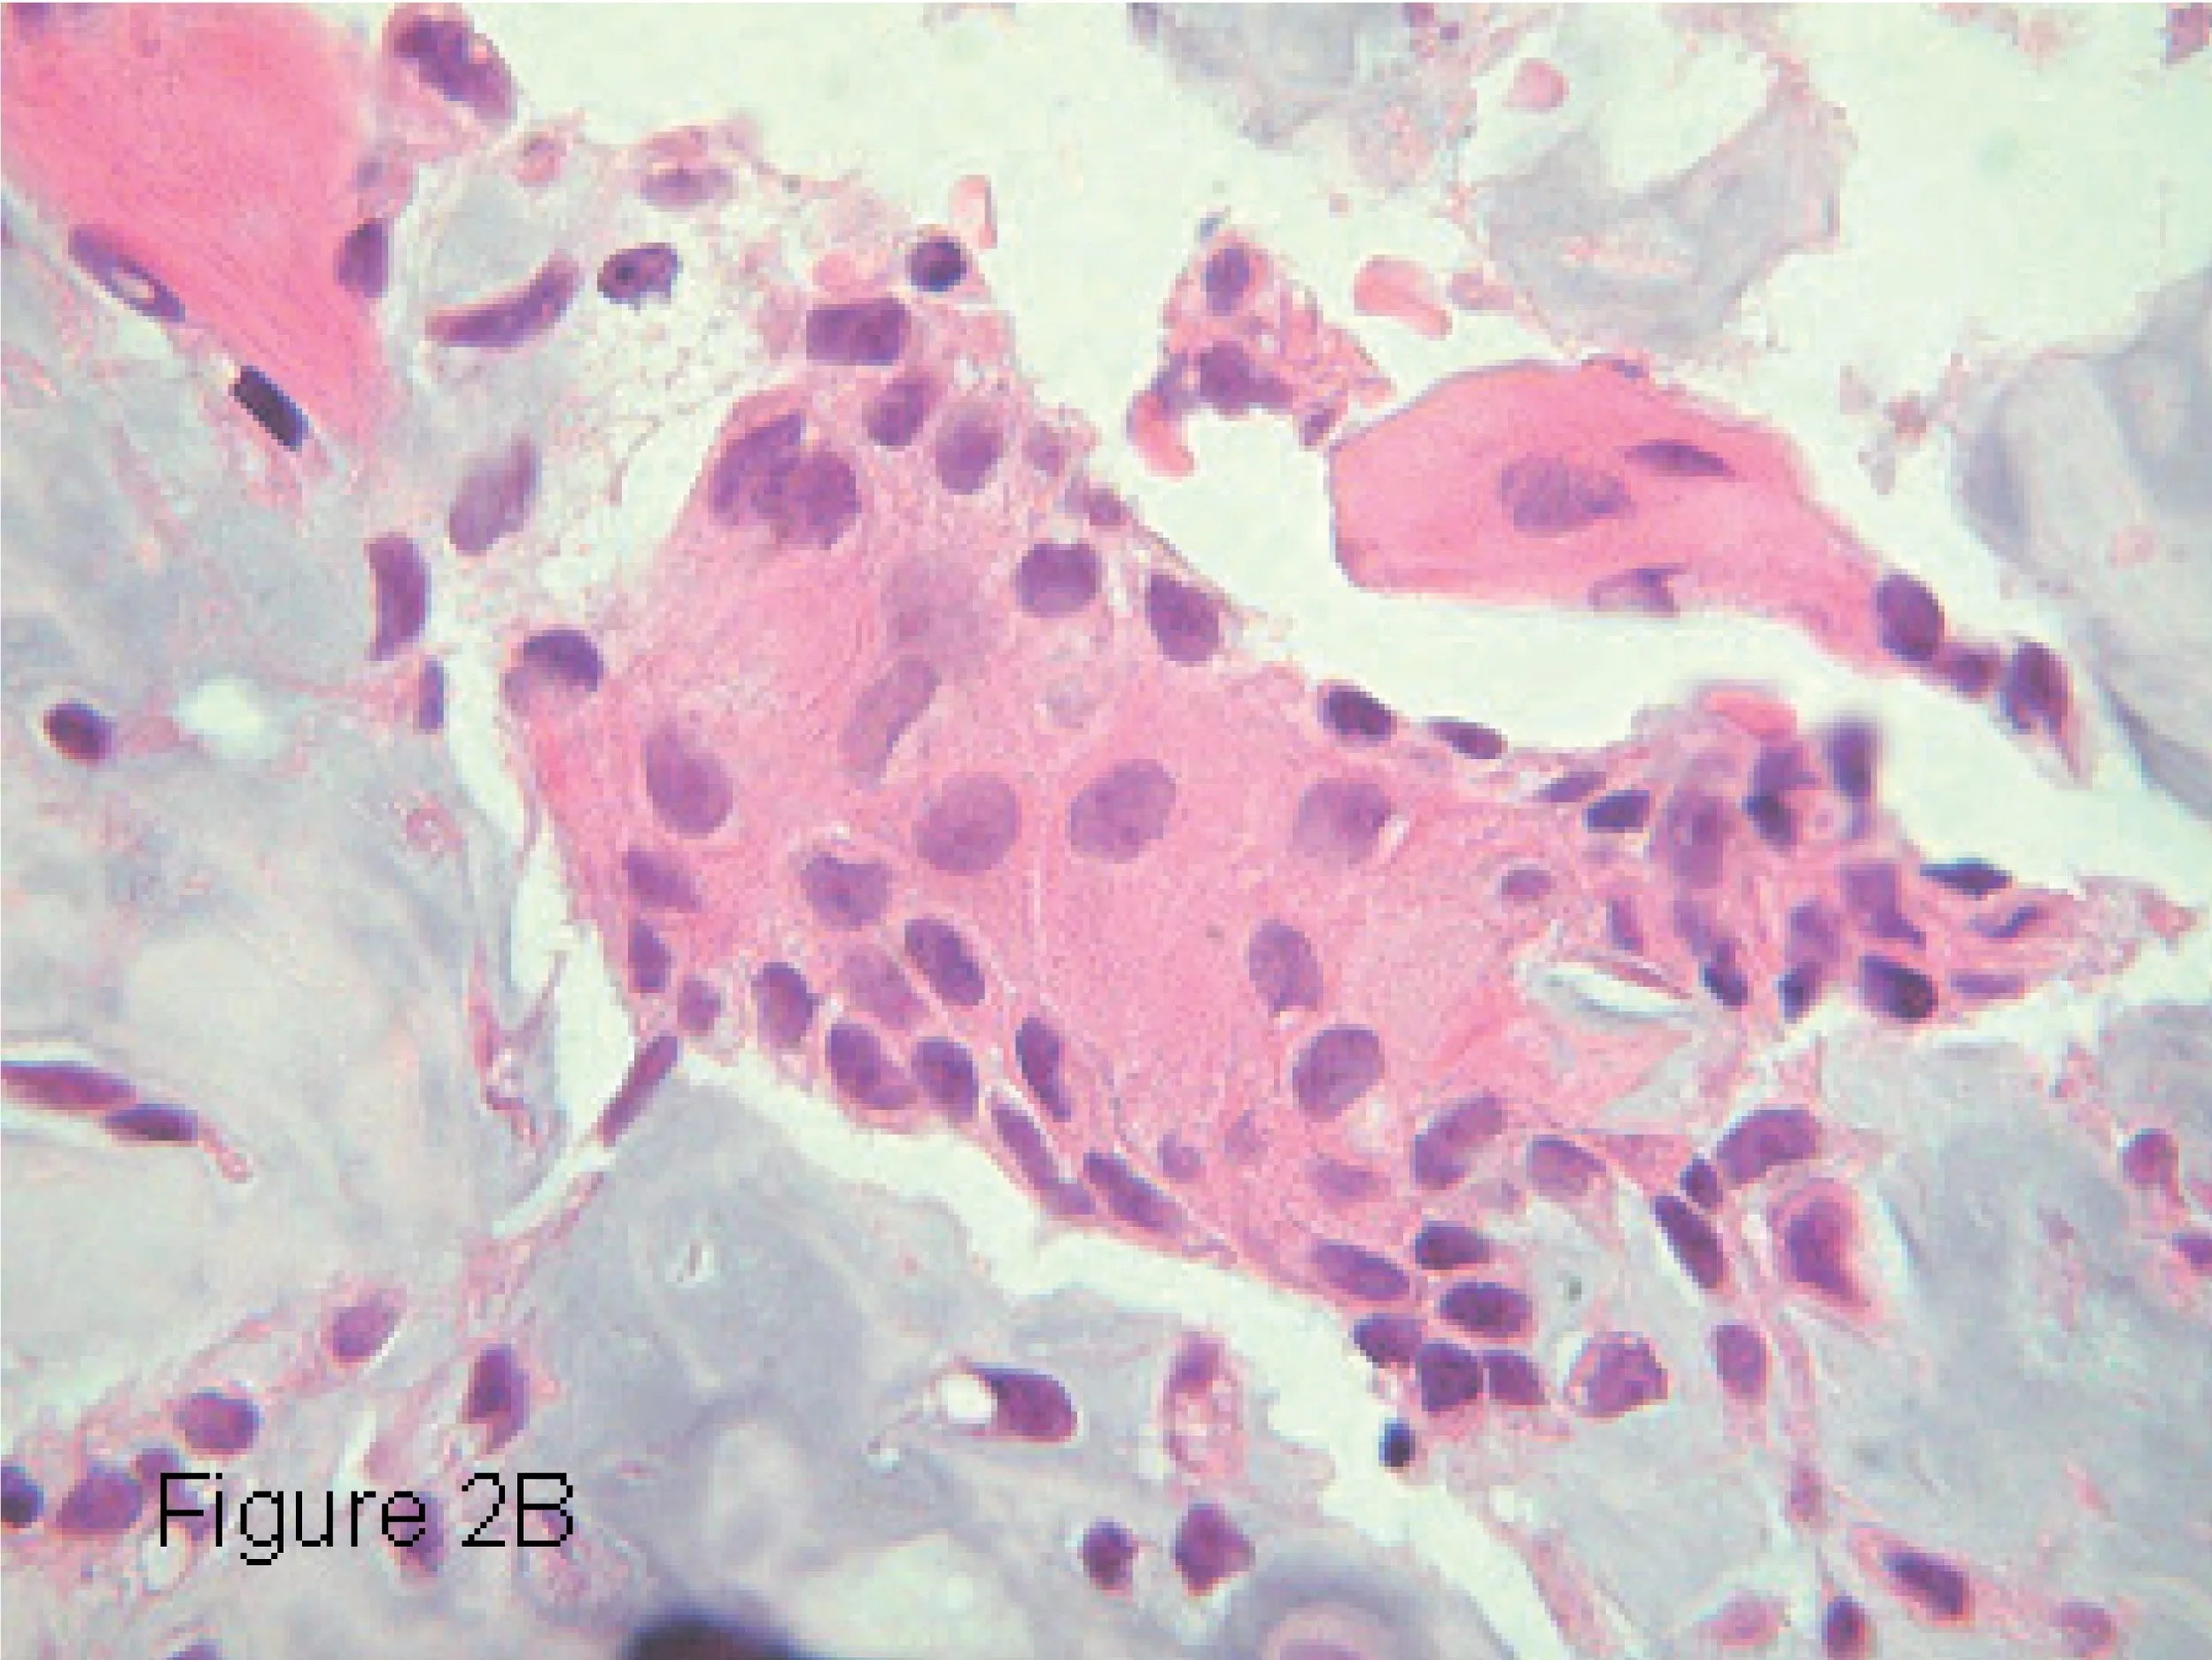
B) Nest of malignant squamous cells showing intercellular bridges (H&E, x100).
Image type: pathology (h&e)